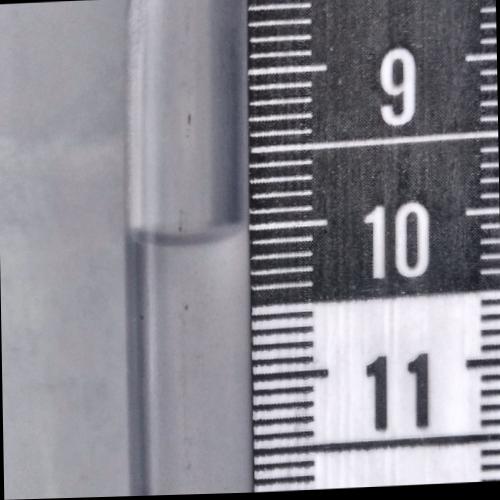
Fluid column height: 10.0 cm